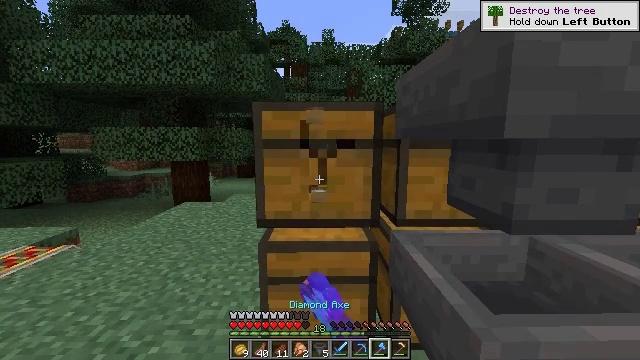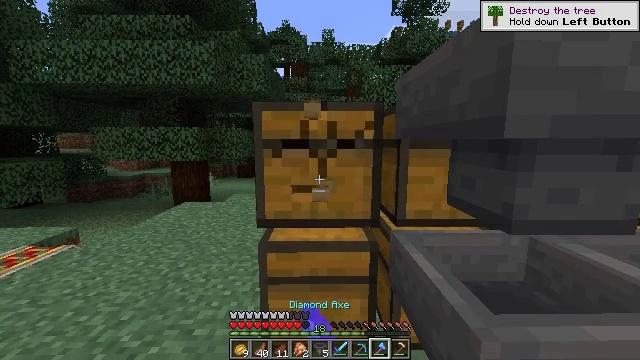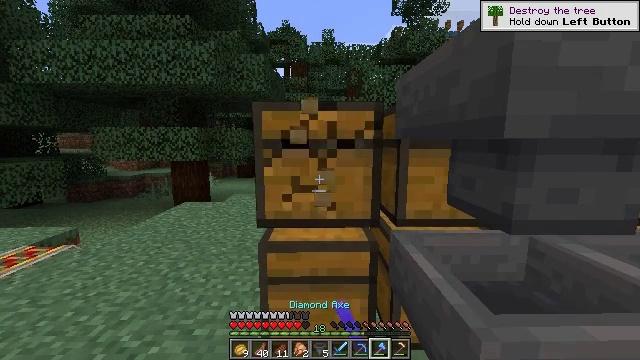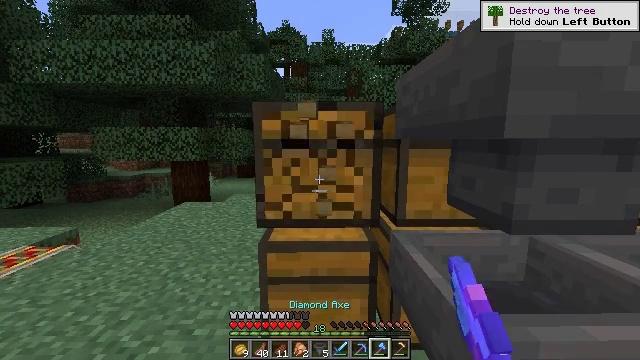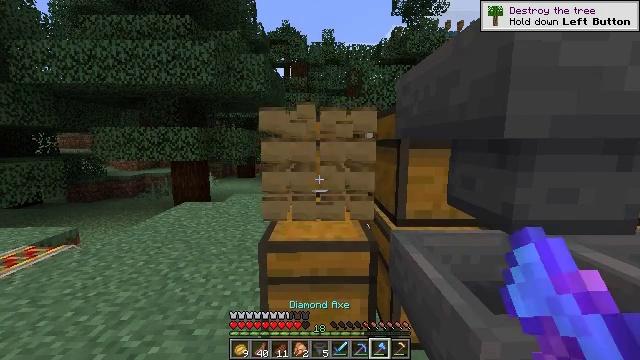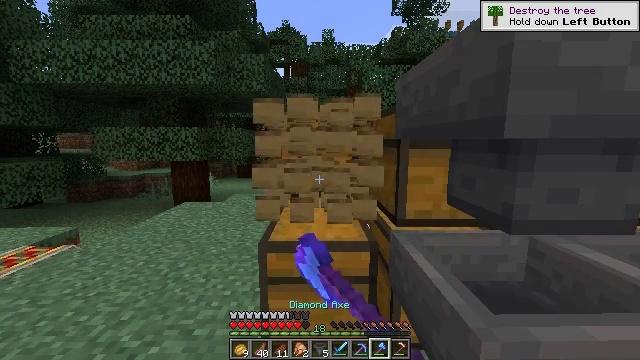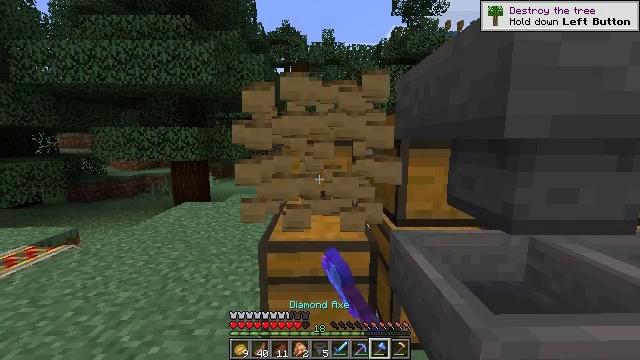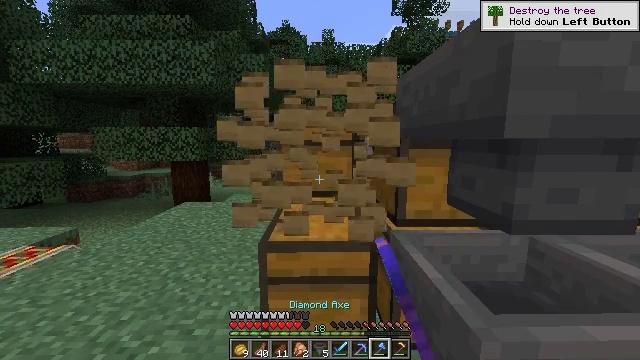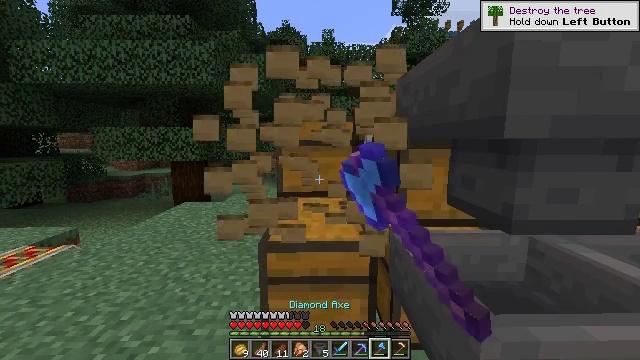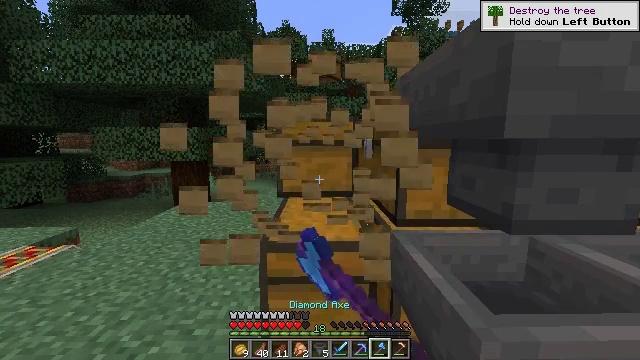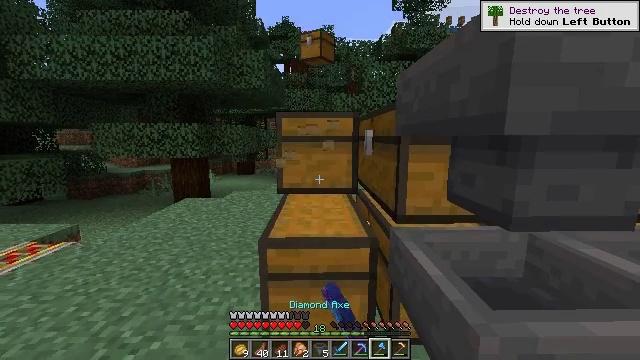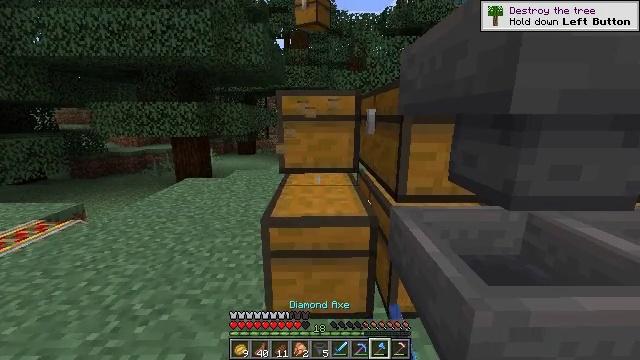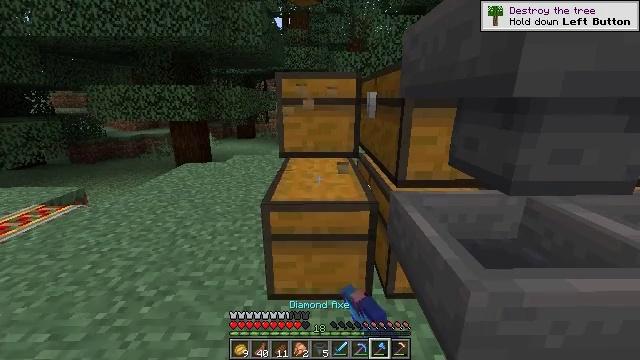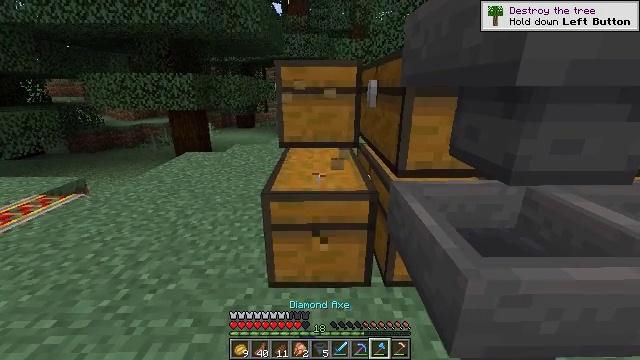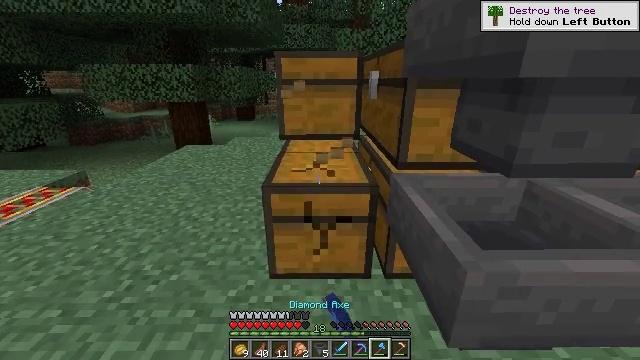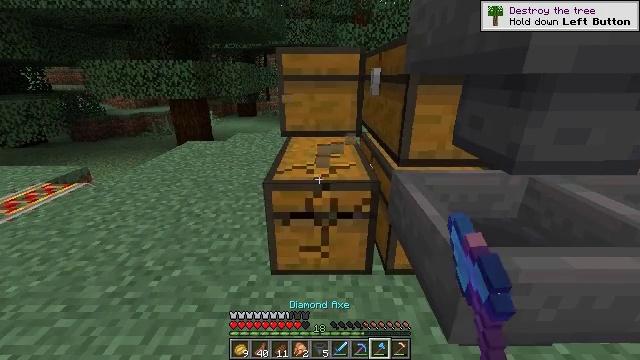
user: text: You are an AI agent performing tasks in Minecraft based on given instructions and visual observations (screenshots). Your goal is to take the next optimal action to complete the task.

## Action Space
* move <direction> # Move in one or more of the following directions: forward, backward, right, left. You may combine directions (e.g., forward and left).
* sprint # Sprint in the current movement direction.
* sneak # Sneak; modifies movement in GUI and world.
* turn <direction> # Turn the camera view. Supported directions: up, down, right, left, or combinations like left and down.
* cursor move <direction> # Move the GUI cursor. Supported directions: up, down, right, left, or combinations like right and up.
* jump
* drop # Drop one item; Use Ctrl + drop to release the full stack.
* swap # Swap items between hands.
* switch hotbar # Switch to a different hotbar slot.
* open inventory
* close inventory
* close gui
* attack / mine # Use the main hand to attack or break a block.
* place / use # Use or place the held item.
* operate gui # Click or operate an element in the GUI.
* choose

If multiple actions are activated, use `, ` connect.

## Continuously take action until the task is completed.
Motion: motion action
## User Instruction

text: mine block trapped chest
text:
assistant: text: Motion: attack / mine
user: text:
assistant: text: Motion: attack / mine
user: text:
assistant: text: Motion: attack / mine
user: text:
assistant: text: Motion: attack / mine
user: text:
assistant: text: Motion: attack / mine
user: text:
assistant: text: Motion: attack / mine
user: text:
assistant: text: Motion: attack / mine
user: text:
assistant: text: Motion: attack / mine
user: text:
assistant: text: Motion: attack / mine
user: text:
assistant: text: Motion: attack / mine
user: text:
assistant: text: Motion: turn down, attack / mine
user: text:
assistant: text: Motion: turn down, attack / mine
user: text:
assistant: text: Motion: turn down, attack / mine
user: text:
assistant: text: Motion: turn down, attack / mine
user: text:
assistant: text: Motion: attack / mine
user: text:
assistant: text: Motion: attack / mine
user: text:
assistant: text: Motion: attack / mine
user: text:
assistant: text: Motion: attack / mine
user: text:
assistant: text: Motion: attack / mine
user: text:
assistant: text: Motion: attack / mine
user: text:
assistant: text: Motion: attack / mine
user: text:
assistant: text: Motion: attack / mine
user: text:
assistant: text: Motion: move forward, attack / mine
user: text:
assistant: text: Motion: move forward, turn up, attack / mine
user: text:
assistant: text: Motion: move forward, turn up, attack / mine
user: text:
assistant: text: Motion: move forward, turn up, attack / mine
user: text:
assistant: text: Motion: turn up, attack / mine
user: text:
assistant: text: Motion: attack / mine
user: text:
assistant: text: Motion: attack / mine
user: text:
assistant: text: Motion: attack / mine